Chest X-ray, AP view. Patient: 19 years old, sex F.
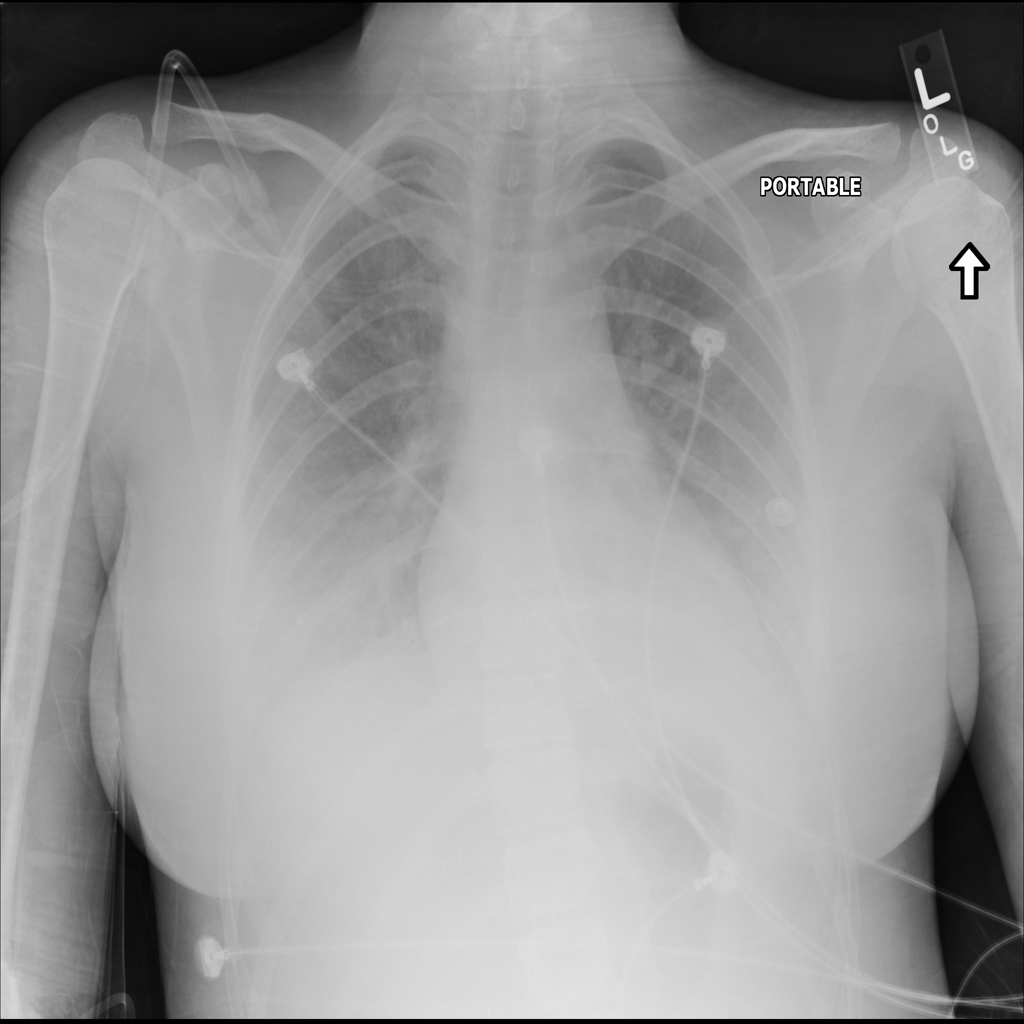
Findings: Edema, Infiltration